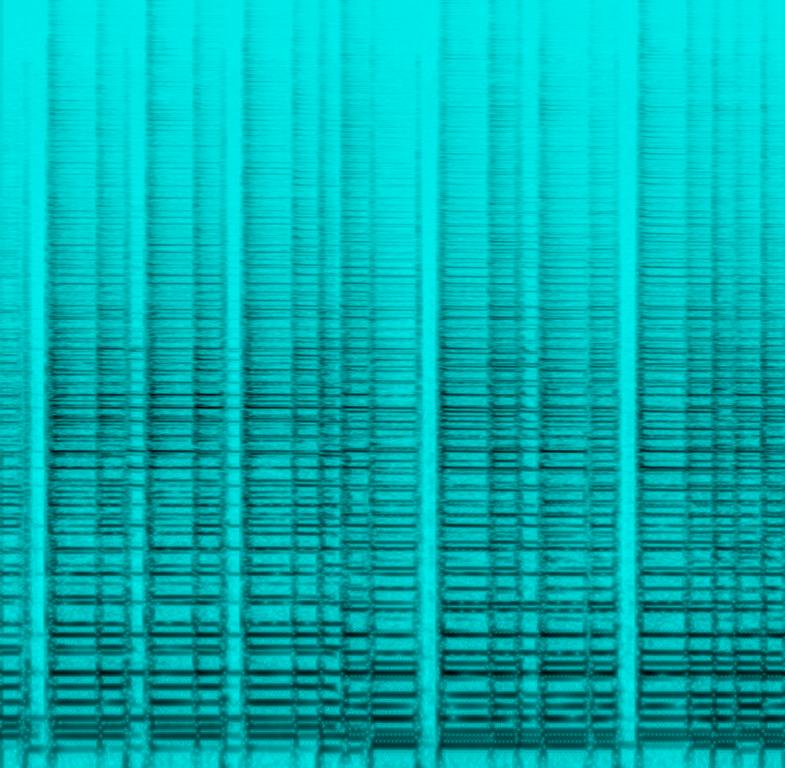
This is an instrument showcase jam. There is an electric guitar with a mellow sound strumming simple chords. The atmosphere is easygoing. Parts of this piece can be used as an advertisement jingle. It could also be sampled for use in beat-making.